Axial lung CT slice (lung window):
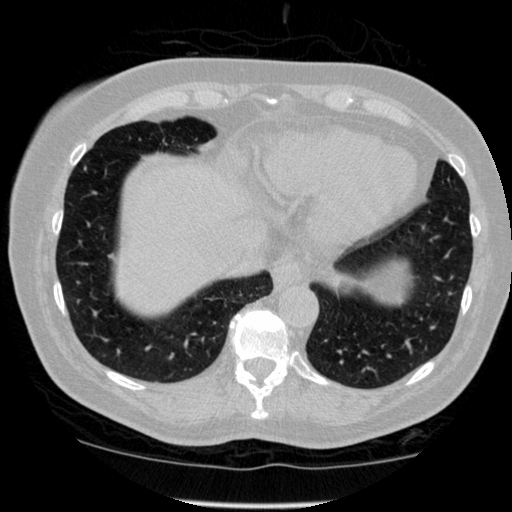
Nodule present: no